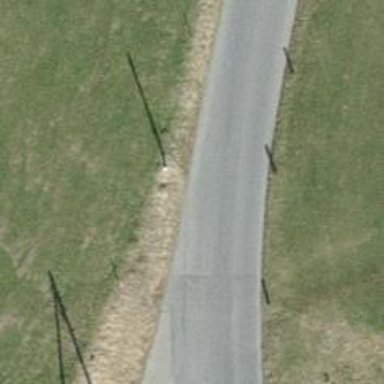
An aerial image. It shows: Minor power line.